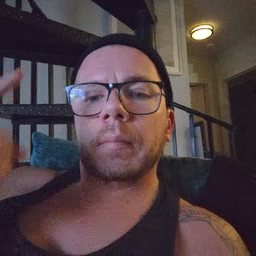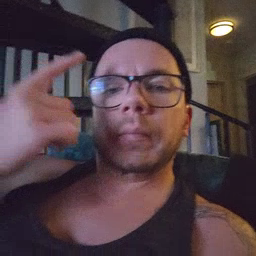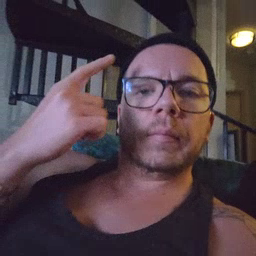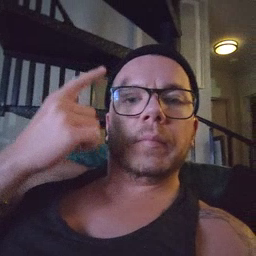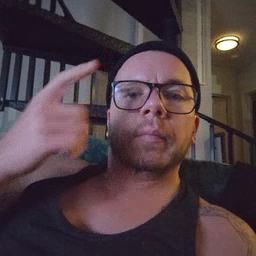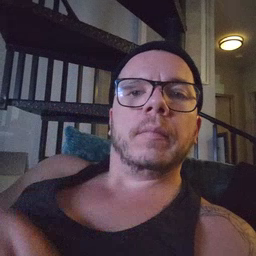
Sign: think